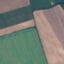
Land use / land cover: AnnualCrop